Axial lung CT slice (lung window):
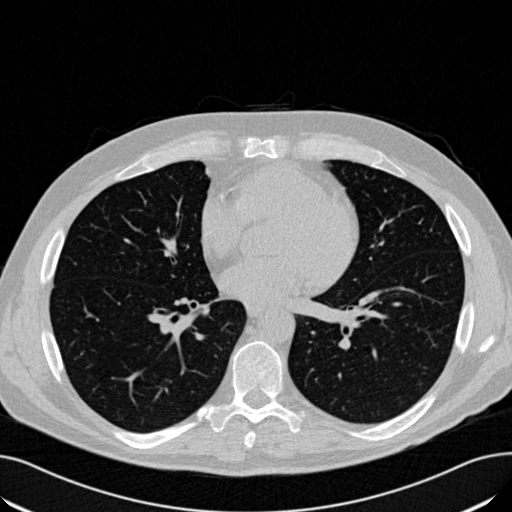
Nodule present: no